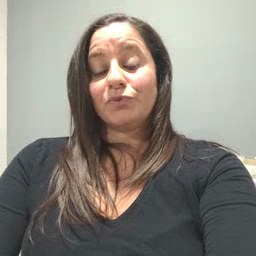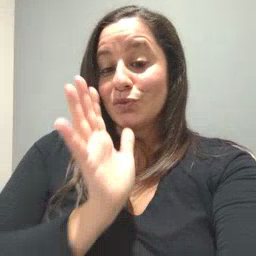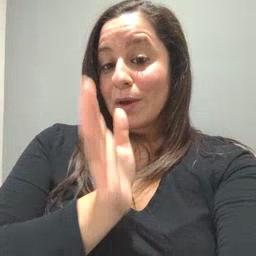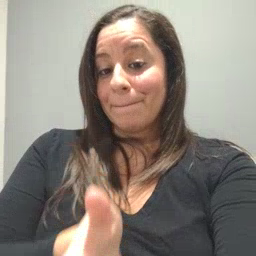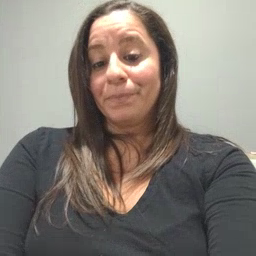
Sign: grandma